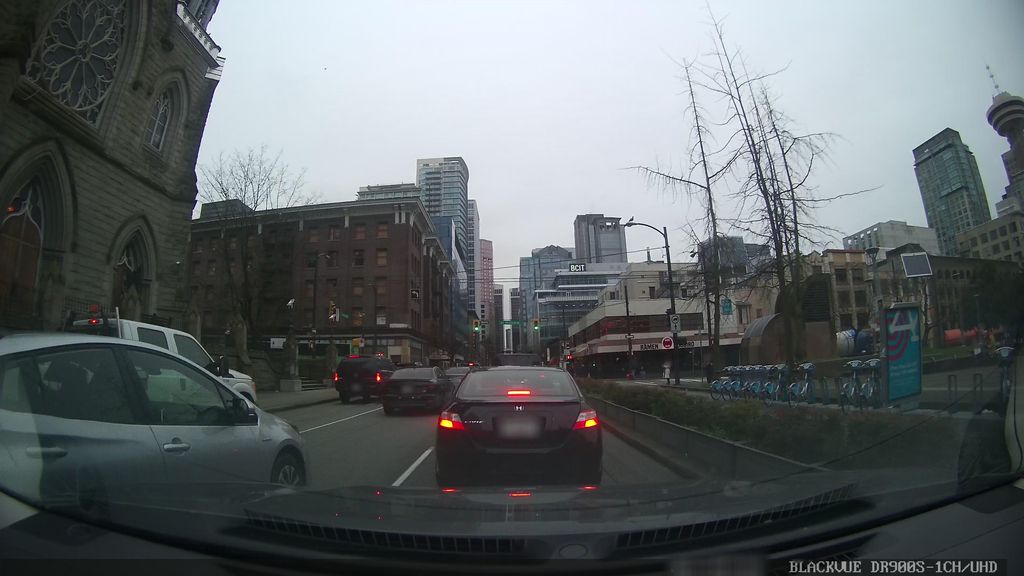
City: vancouver